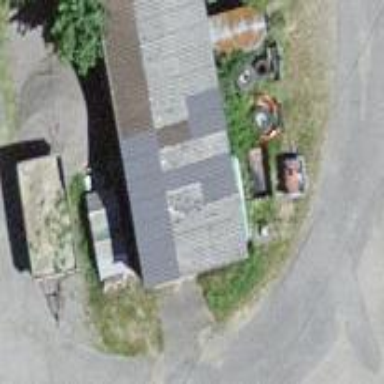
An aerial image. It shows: Shed.